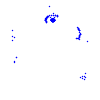
Particle: pion